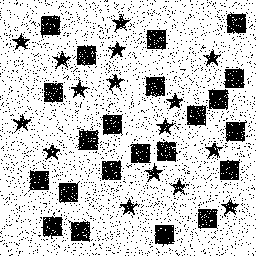
Squares: 22
Triangles: 0
Stars: 16
Total shapes: 38